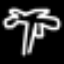
Label: palm tree